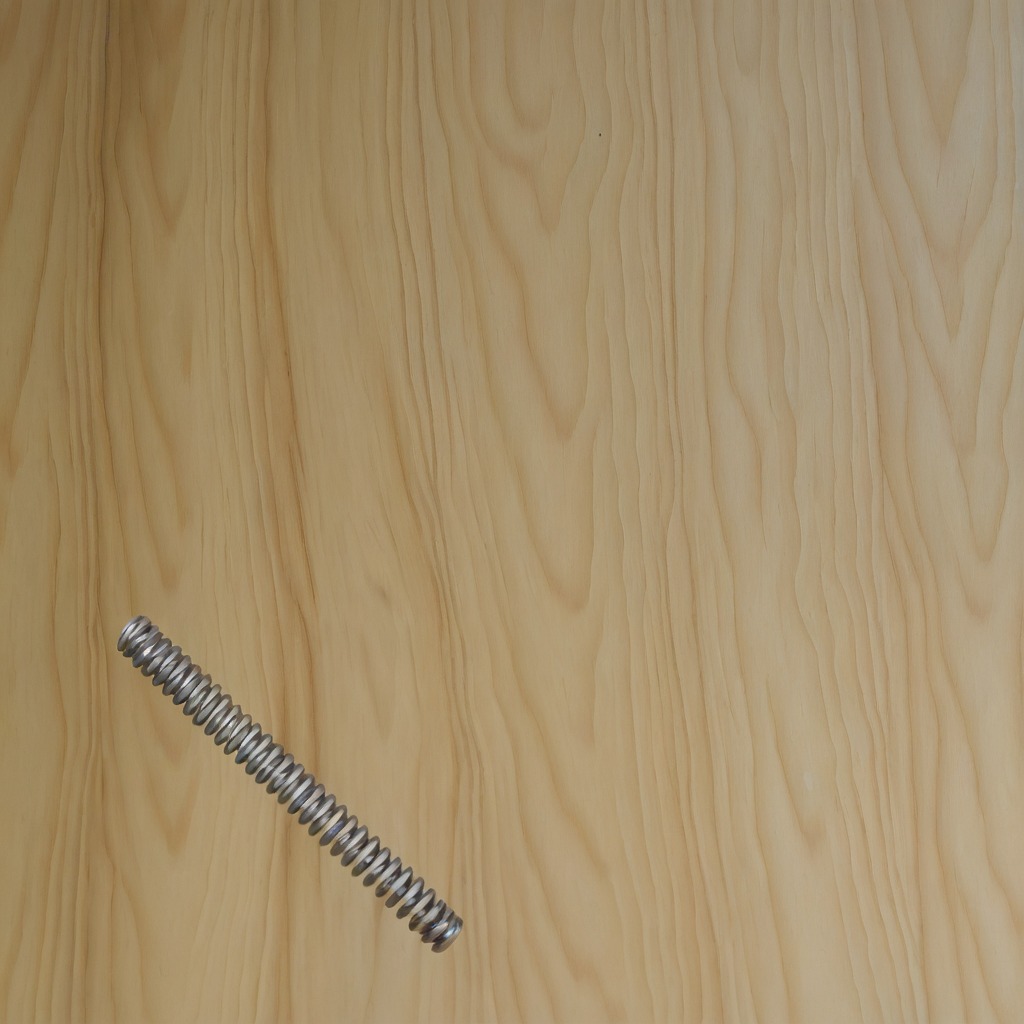
A coiled metal spring lies on a plywood surface in a paint workshop lit by afternoon window light.